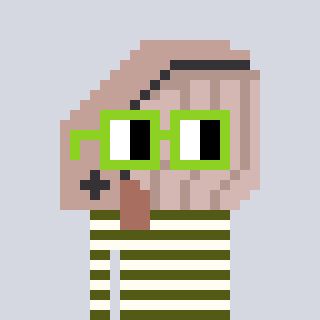
a pixel art character with square light green glasses, a whale-shaped head and a grayscale-colored body on a cool background